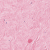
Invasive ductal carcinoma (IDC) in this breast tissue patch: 0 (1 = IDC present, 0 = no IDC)